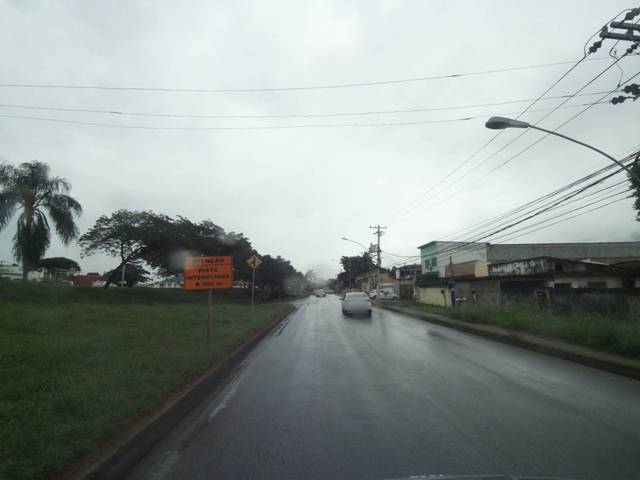
Region: Brazil
Coordinates: -22.86, -43.455